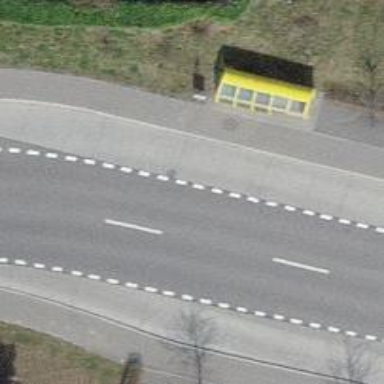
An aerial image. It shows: Bus stop equipped with public transport stop position.